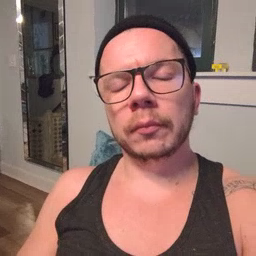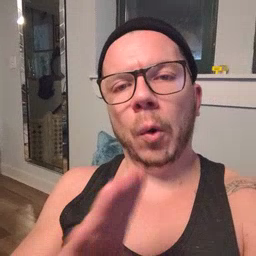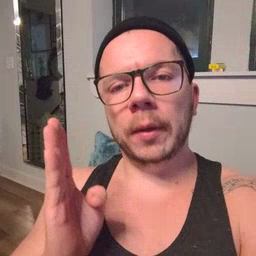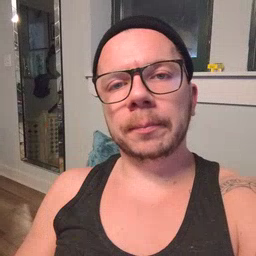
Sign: open